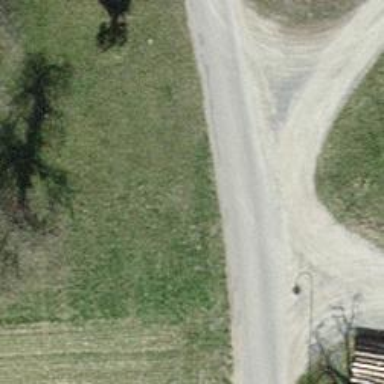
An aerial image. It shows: Unclassified road with asphalt surface and no sidewalk.